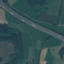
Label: Highway